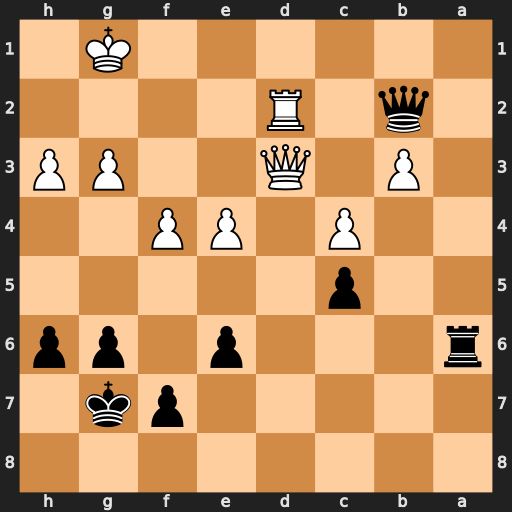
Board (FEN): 8/5pk1/r3p1pp/2p5/2P1PP2/1P1Q2PP/1q1R4/6K1
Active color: b
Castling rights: -
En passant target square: -
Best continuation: Ra1+ Kf2 Qc1 Kf3 h5